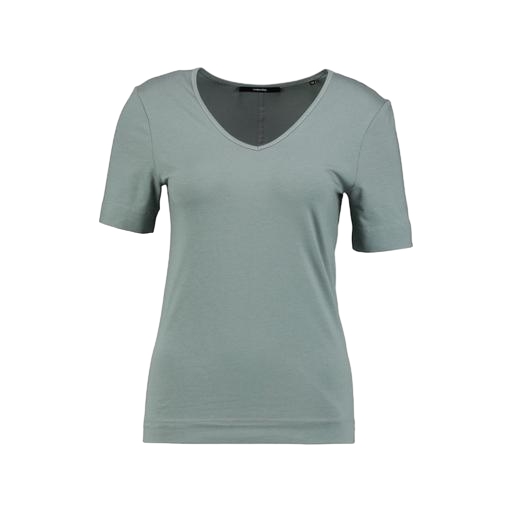
blue v-neck t-shirt only macy, v-neck t-shirt, short-sleeve top only macy, white background